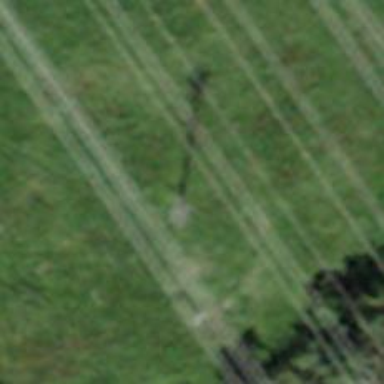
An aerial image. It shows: Power pole.